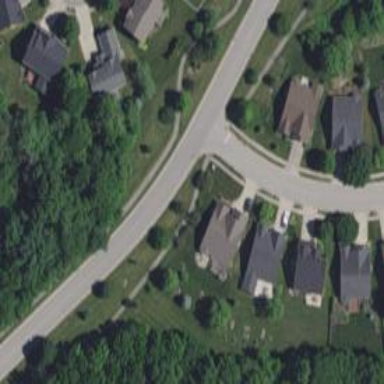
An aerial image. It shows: Residential road with asphalt surface and separate sidewalk.